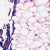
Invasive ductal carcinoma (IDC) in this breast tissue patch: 0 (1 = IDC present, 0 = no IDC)